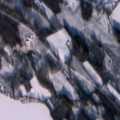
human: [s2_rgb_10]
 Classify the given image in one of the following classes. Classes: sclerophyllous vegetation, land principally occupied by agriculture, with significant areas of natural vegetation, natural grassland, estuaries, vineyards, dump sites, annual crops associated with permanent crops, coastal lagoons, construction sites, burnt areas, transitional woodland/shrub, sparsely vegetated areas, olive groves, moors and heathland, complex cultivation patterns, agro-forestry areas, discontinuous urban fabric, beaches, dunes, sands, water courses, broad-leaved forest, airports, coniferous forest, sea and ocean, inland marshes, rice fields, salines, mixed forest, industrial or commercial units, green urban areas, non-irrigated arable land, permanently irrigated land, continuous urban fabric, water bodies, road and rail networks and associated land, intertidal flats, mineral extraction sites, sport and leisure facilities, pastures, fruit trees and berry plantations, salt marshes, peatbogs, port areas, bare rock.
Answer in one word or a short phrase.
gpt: non-irrigated arable land, broad-leaved forest, transitional woodland/shrub, water bodies